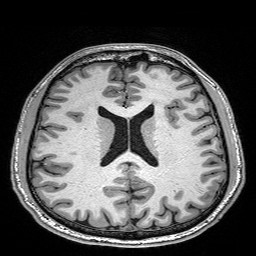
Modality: T1w
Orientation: coronal